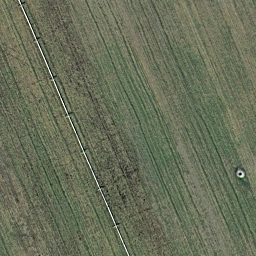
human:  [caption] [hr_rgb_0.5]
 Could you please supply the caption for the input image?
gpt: There is a piece of farmland .

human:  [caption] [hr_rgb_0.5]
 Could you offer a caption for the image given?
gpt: It is a piece of farmland .

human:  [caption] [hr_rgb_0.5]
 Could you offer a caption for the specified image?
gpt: There is a piece of cropland .

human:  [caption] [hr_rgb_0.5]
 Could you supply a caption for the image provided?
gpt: It is a piece of cropland .

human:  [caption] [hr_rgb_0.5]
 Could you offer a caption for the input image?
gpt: Here is a piece of farmland .